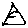
Label: triangle